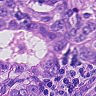
Metastatic tissue present: yes